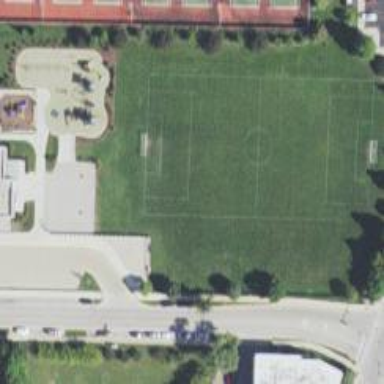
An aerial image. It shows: Soccer pitch for leisure land activities.